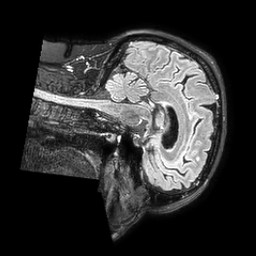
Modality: FLAIR
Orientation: sagittal
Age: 67
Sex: female
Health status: ill
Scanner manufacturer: philips
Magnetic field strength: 3 T
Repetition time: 4.8 s
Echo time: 0.34 s